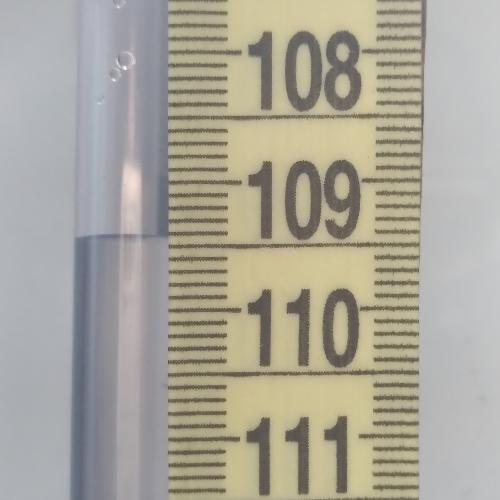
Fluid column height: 109.4 cm